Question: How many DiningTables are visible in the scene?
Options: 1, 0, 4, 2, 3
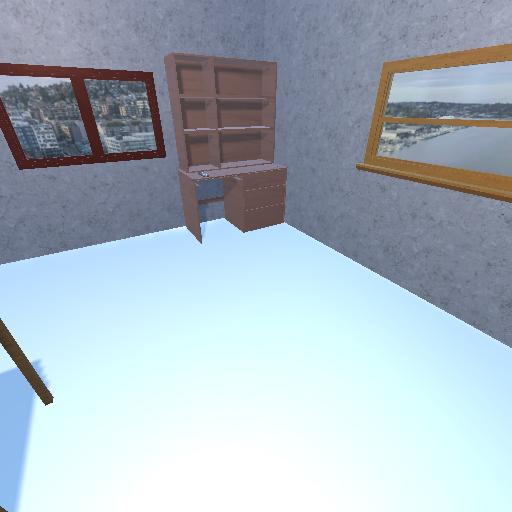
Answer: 1